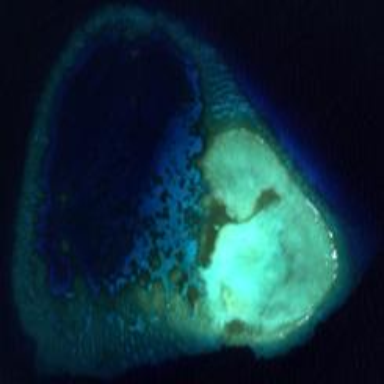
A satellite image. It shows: Beautiful reef in its natural habitat.